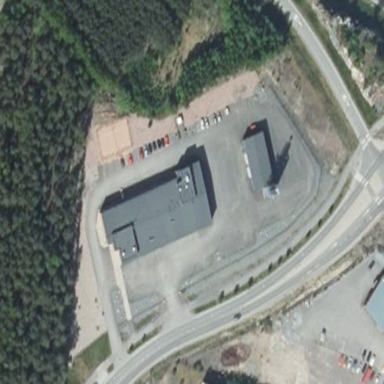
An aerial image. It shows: Fire station.